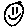
Label: smiley face